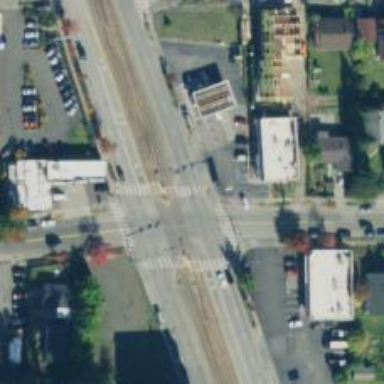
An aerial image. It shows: Controlled road crossing.